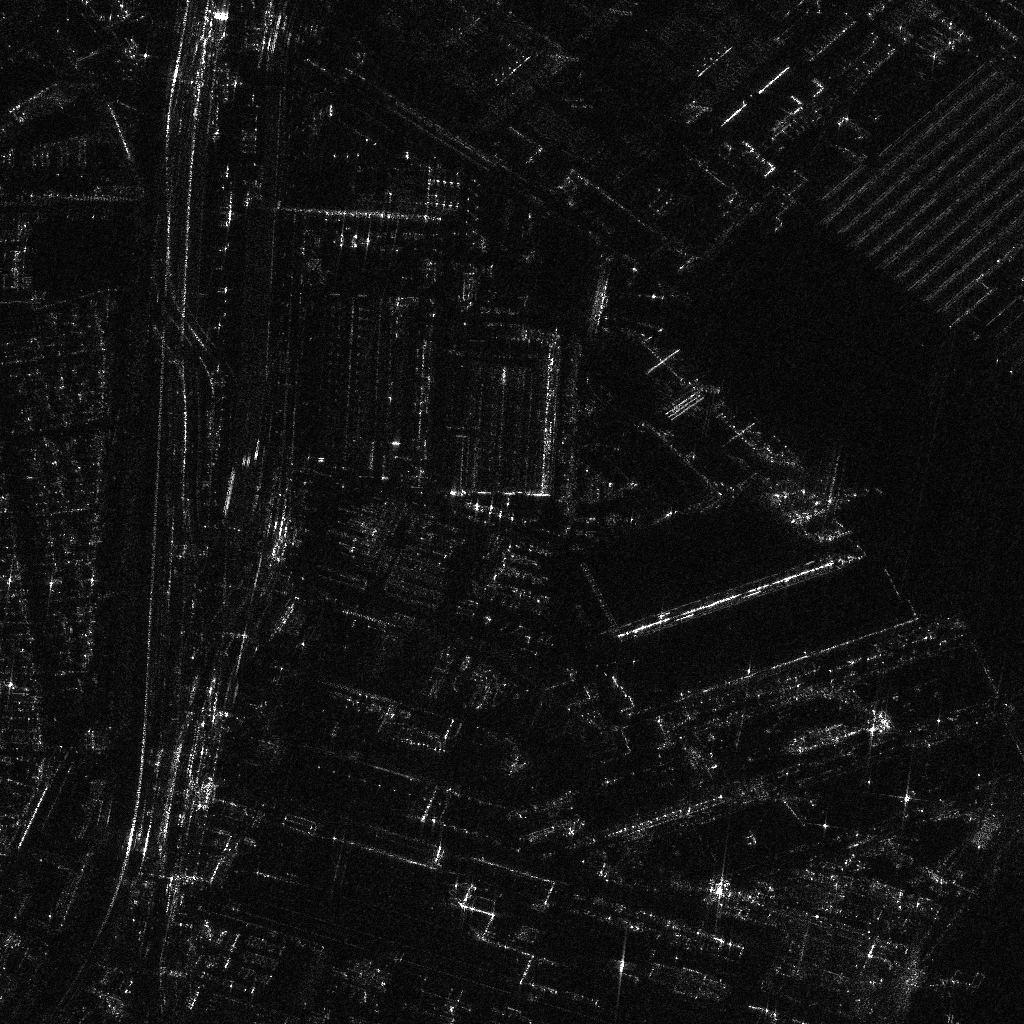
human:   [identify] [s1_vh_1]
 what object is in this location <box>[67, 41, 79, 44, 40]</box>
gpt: <ref>1 large container at the right</ref>